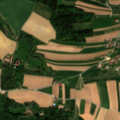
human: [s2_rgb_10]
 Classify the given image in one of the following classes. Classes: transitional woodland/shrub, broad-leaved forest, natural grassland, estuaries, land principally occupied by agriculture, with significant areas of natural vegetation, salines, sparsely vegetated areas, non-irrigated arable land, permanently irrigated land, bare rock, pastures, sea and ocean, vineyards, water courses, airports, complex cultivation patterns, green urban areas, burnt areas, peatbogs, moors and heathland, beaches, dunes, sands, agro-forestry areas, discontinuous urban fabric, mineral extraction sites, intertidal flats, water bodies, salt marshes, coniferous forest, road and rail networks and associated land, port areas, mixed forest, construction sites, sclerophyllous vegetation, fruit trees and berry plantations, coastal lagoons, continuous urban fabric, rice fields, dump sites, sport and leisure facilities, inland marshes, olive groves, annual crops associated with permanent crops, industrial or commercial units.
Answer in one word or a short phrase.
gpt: discontinuous urban fabric, non-irrigated arable land, complex cultivation patterns, mixed forest